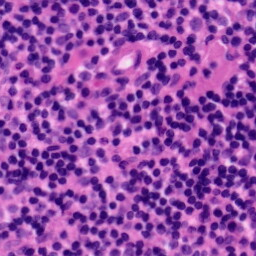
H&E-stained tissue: Tonsil